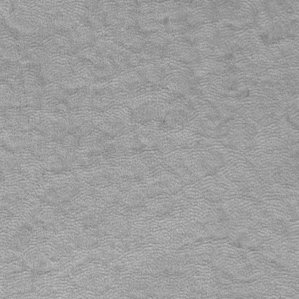
Label: frost